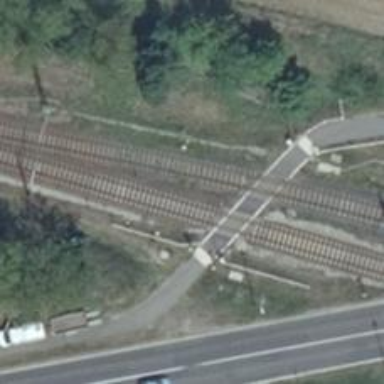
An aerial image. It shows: Site related to railway infrastructure.